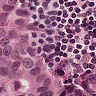
Metastatic tissue present: yes